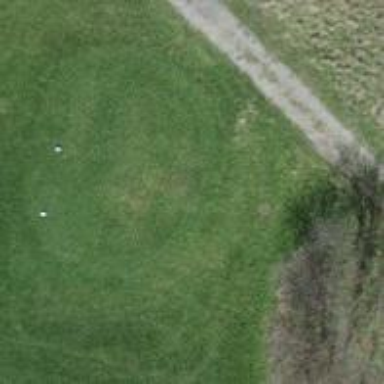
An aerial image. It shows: Golf tee area covered with grass.